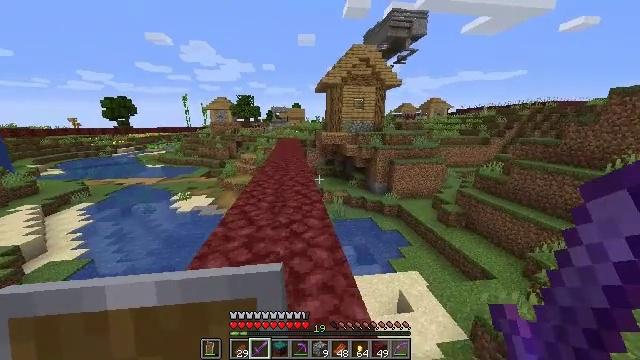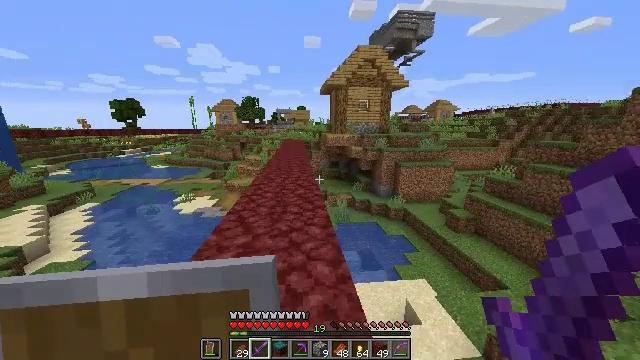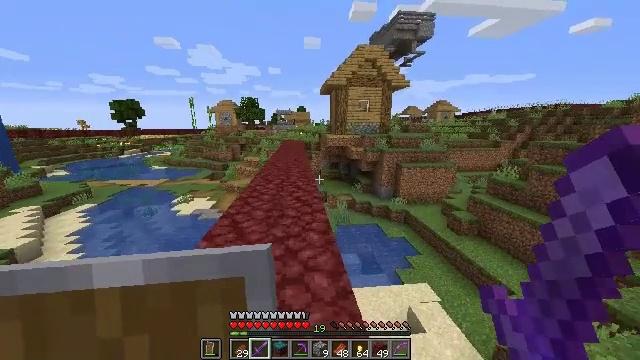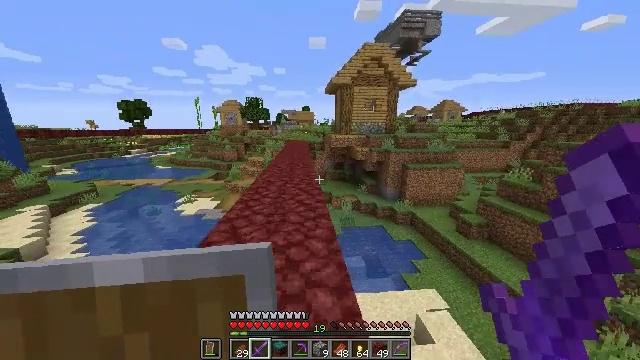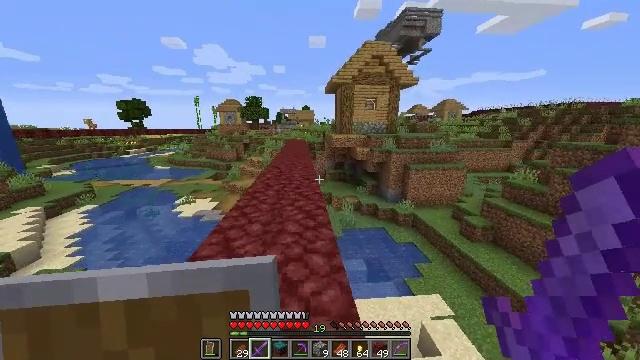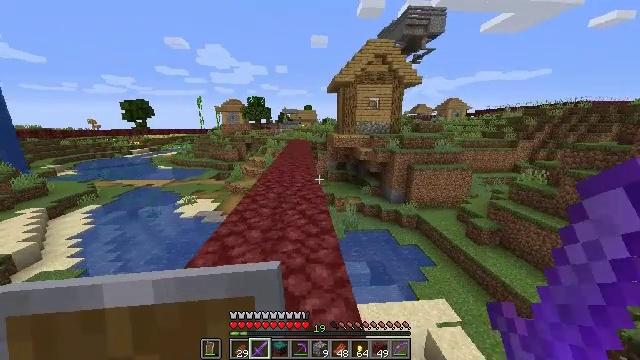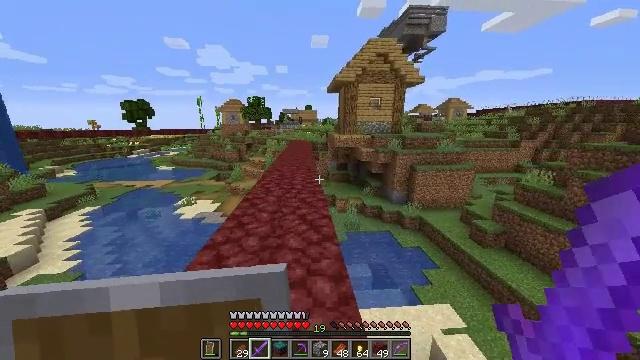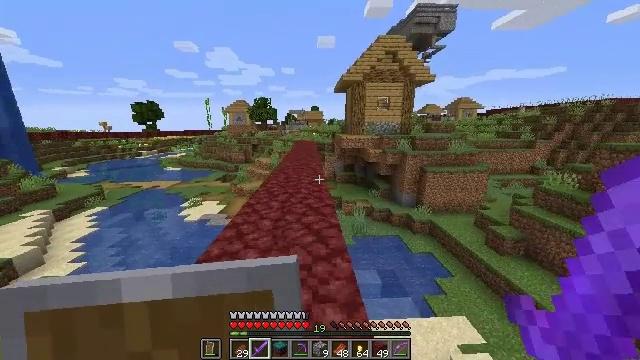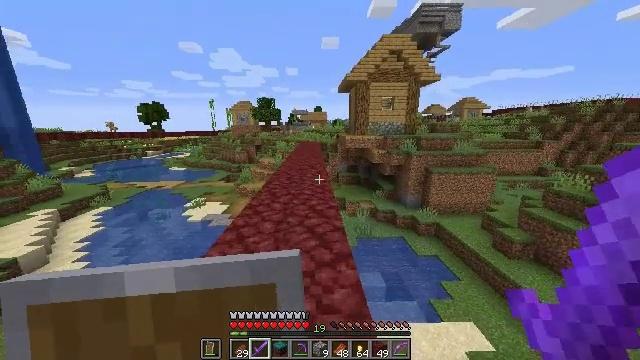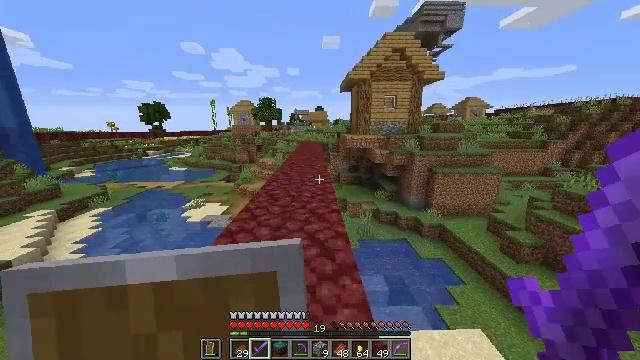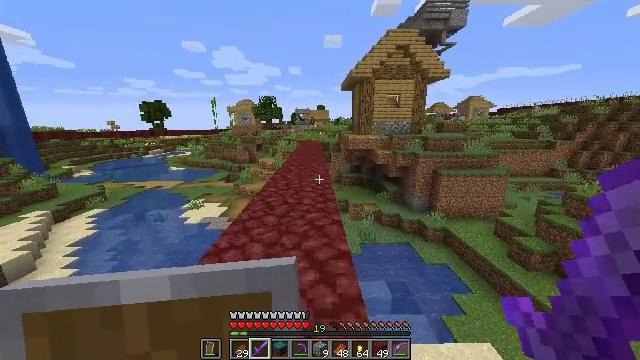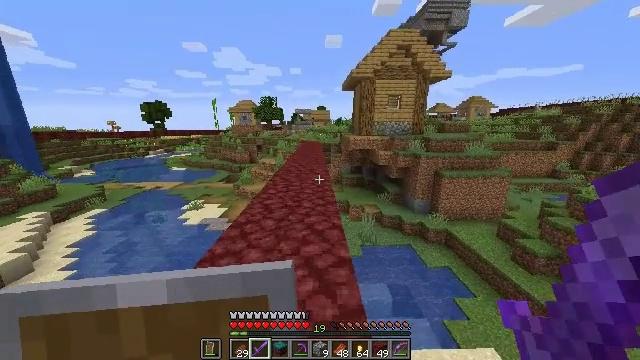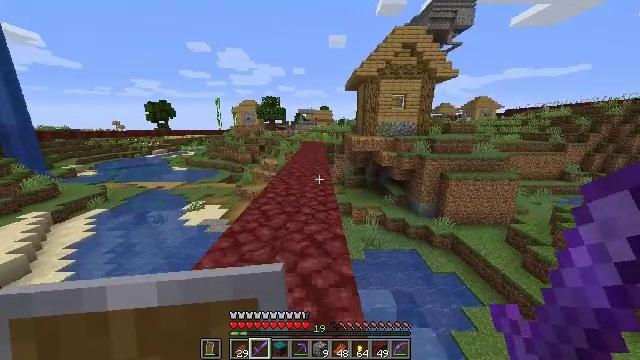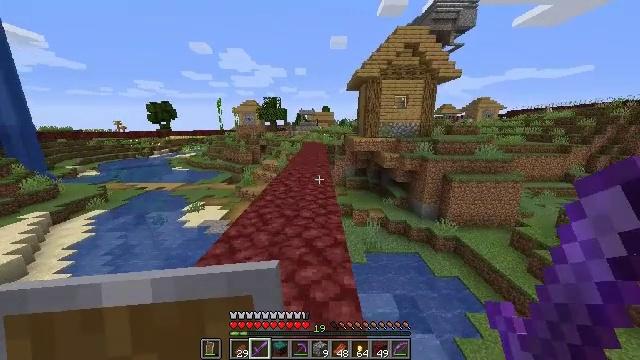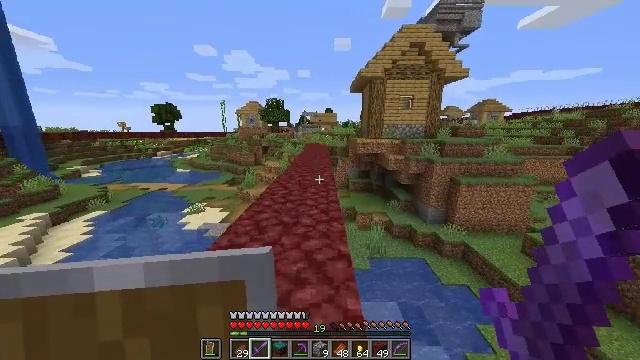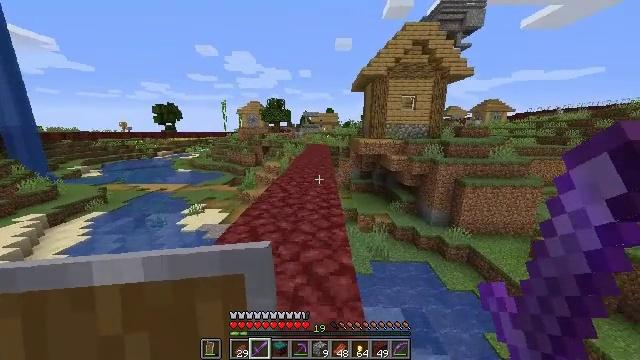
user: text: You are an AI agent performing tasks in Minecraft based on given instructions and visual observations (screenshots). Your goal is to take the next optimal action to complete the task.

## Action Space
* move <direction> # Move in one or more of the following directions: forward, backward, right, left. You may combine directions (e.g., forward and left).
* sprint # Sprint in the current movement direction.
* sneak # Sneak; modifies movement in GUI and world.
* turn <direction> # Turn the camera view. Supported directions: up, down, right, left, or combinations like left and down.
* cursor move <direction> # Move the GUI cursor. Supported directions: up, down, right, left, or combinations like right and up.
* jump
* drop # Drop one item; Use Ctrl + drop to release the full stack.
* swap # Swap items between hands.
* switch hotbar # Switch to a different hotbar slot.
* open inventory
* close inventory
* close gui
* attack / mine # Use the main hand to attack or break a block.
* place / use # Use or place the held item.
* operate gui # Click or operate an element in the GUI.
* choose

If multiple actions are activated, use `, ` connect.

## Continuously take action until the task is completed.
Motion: motion action
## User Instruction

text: Clear away tall grass.
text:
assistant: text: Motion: move forward, turn left
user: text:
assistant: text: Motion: move forward
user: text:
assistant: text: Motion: move forward, turn left
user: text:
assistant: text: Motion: move forward
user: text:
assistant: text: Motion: move forward
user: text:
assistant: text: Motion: move forward
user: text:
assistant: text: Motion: move forward, turn left
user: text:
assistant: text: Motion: move forward
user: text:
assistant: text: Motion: move forward
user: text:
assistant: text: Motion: move forward
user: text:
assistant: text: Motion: move forward
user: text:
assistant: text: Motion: move forward
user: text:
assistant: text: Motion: move forward
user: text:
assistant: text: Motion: move forward
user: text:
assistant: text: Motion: move forward
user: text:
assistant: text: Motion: move forward
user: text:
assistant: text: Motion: move forward
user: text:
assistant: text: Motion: move forward
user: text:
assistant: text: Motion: move forward
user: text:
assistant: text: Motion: move forward
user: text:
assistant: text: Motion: move forward
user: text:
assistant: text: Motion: move forward
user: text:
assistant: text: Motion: move forward
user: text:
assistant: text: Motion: move forward
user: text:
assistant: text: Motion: move forward
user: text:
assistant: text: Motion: move forward
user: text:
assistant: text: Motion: move forward
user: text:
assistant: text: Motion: move forward
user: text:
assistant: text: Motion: move forward
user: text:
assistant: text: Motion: move forward